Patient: sex M, age 29
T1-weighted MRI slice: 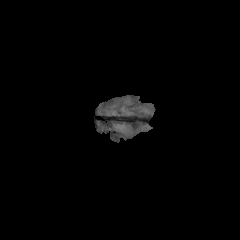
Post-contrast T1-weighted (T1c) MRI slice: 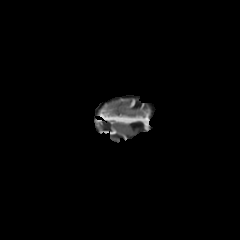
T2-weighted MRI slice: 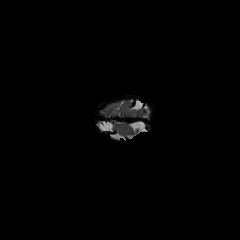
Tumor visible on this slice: no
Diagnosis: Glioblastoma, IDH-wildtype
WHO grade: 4